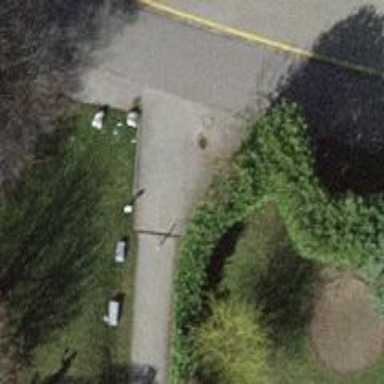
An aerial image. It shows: Bollard.